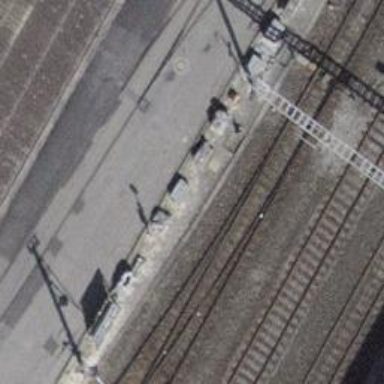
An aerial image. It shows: Railway switch.